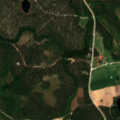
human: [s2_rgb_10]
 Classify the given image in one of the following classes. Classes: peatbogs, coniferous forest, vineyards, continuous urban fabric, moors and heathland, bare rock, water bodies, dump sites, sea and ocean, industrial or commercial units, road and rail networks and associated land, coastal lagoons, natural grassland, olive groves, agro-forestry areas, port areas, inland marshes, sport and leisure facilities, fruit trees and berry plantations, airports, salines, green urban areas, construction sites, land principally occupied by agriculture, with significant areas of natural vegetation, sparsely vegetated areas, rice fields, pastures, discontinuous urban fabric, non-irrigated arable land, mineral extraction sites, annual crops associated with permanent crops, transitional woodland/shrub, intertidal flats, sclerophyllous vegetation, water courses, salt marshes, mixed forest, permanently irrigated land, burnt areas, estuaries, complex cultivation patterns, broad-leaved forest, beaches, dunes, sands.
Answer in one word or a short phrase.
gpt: non-irrigated arable land, coniferous forest, mixed forest, water bodies